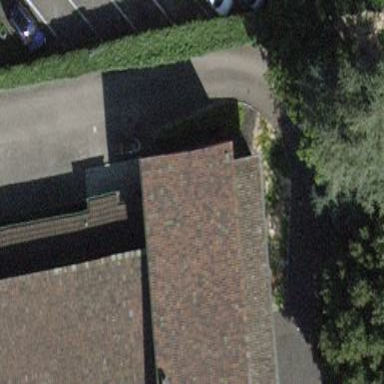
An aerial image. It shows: Funeral hall located within chapel.